Question: Please see the screenshot, and advise how to remove the text in red color
('object:: res users Field:: new_password' ) in the help yellow box

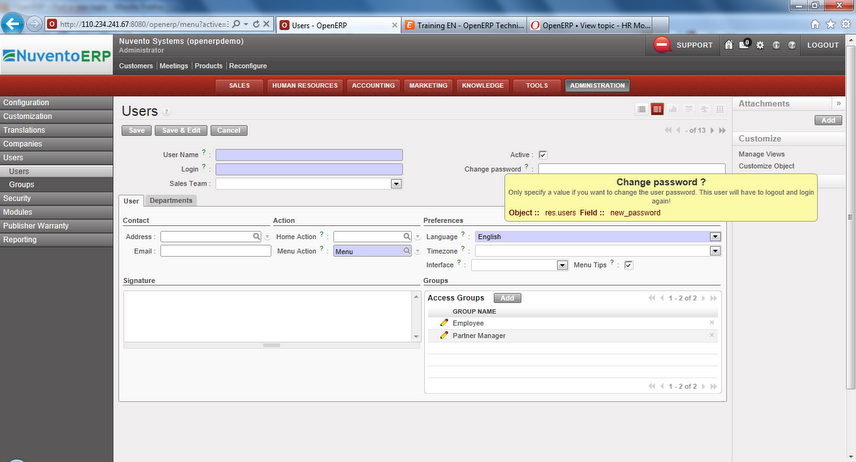
Answer: I'm assuming you are running OpenERP v6.
Locate the file 'openerp.ui.tips.js', it should be inside your Web Client folder. If you are under Linux you can find it by typing the following command in your terminal:
'''
sudo find / -type f -name 'openerp.ui.tips.js'
'''
Next, open the file in your editor of choice and find this lines:
'''
...
this.toolTitle = SPAN({'class': 'tipTitle'});
this.toolText = P({'class': 'tipText'});
this.toolModel = SPAN({'class': 'tipExtra'});
this.toolField = SPAN({'class': 'tipExtra'});
this. modelTitle = SPAN({'style': 'font-weight:bold;'}, _('Object')+' :: ')
this.fieldTitle = SPAN({'style': 'font-weight:bold;'}, _('Field')+' :: ')
...
'''
Just comment those lines you don't need in the tooltip and replace them with an empty string. In your case you have to do:
'''
...
this.toolTitle = SPAN({'class': 'tipTitle'});
this.toolText = P({'class': 'tipText'});
this.toolModel = '';//SPAN({'class': 'tipExtra'});
this.toolField = '';//SPAN({'class': 'tipExtra'});
this. modelTitle = '';//SPAN({'style': 'font-weight:bold;'}, _('Object')+' :: ')
this.fieldTitle = '';//SPAN({'style': 'font-weight:bold;'}, _('Field')+' :: ')
...
'''
Restart the Web Client. Problem solved.
Red text tooltips in OpenERP are really helpful, especially when you are customizing it for your own needs. Think twice before you decide to hide them.